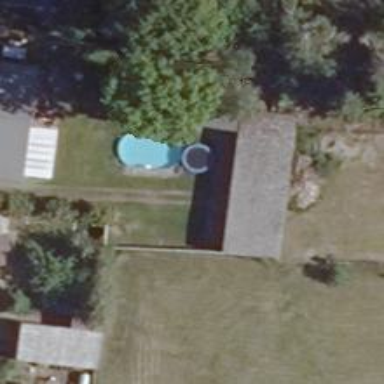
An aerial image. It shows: Swimming pool located in leisure land.